Question: I am trying to play a video from URL on videoView. Video extension is mp4, and the problem is that an error appears like this :

and the logcat was like this:
![enter image description here][2]
Actually I found many questions here on stackoverflow.com but nothing were convenient. The problem is with mp4 format, I tried 3gp and it worked fine. I don't want to download the video then play it and I don't want to convert it to 3gp.
Appreciate your help.
:: Here is the code snippet
'''
String LINK = "https://********/cbcbcbcbcbcbcbcbcbcbcbcbcbcbcbcb.mp4";
VideoView videoView = (VideoView) findViewById(R.id.videoView1);
MediaController mc = new MediaController(this);
mc.setAnchorView(videoView);
mc.setMediaPlayer(videoView);
Uri video = Uri.parse(LINK);
videoView.setMediaController(mc);
videoView.setVideoURI(video);
videoView.start();
'''
:
I don't know how to apply this recommendation from android site:
'''
For 3GPP and MPEG-4 containers, the moov atom must precede any mdat atoms, but must succeed the ftyp atom.
For 3GPP, MPEG-4, and WebM containers, audio and video samples corresponding to the same time offset may be no more than 500 KB apart. To minimize this audio/video drift, consider interleaving audio and video in smaller chunk sizes.
'''
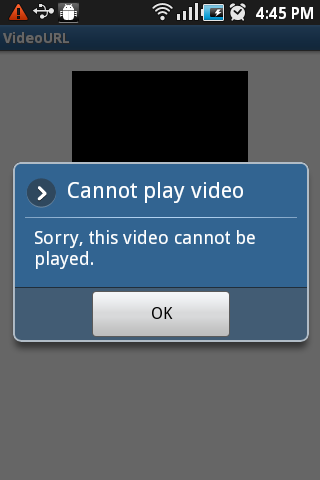
Answer: Like @Giuseppe said 'HTTPS' could be the problem, if you are using an Android version before 3.1.
If see it over here:
<URL>
it says:
> Note: HTTPS is not supported before Android 3.1.
Ensure that you in your manifest file you have the permission:
'''
<uses-permission android:name="android.permission.INTERNET" />
'''
Also test the video playing on a real device because sometimes the emulator has some problems.